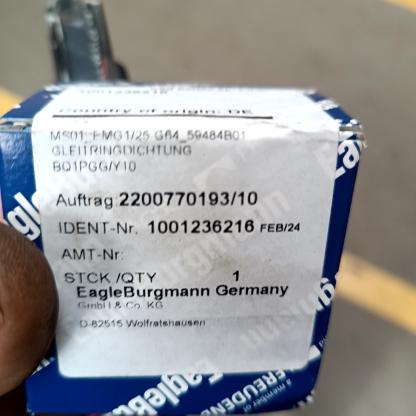
Klasa: inne